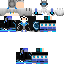
A male human skin with dark skin, wearing brown long hair dressed in a blue hoodie and blue pants, featuring a closed mouth.